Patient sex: M
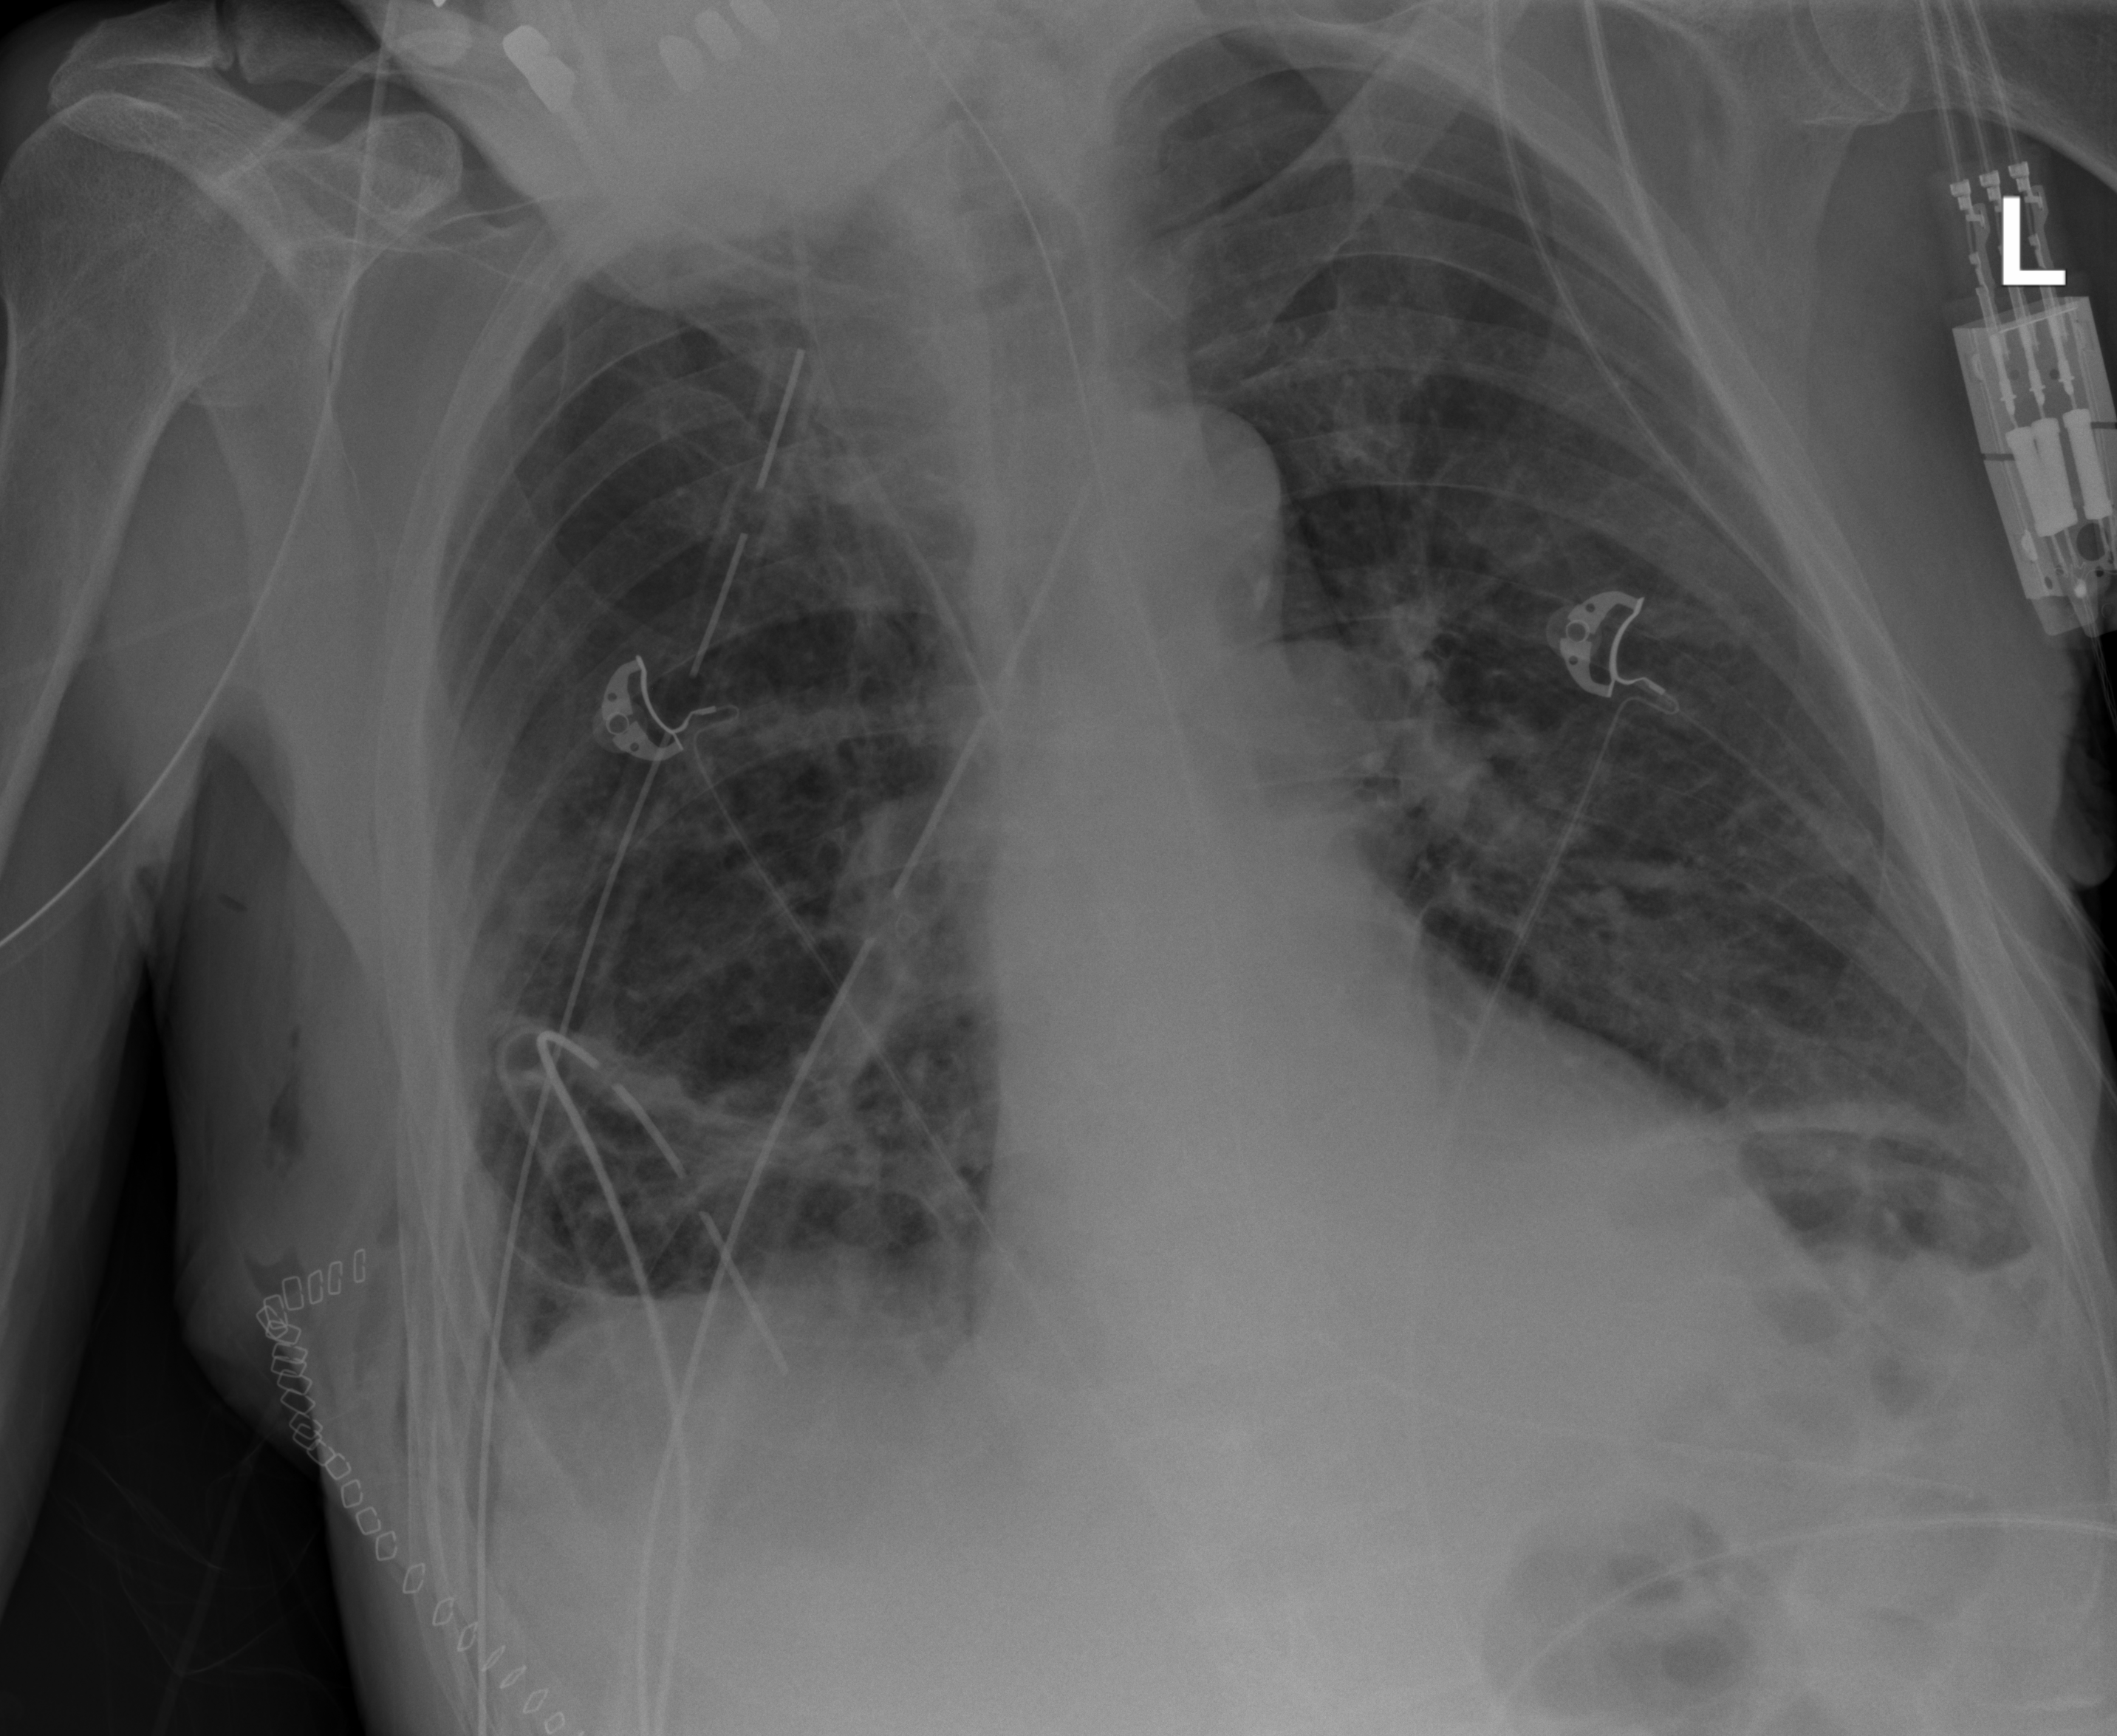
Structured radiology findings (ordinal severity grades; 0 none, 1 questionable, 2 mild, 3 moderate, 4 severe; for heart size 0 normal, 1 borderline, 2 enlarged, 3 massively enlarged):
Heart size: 0
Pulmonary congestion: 2
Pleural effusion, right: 2
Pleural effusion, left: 2
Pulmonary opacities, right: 2
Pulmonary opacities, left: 0
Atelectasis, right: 2
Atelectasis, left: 2